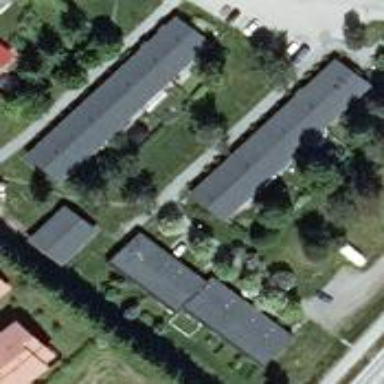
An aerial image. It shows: Terrace building.